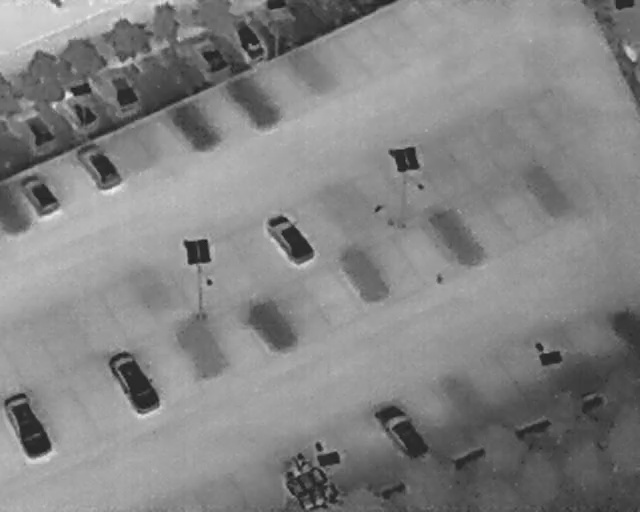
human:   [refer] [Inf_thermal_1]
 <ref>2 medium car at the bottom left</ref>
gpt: <box>[[-1, 80, 10, 85, 154], [15, 71, 26, 77, 149]]</box>

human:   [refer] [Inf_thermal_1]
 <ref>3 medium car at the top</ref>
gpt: <box>[[28, 7, 36, 13, 147], [34, 4, 42, 10, 147], [41, 0, 45, 5, 2]]</box>

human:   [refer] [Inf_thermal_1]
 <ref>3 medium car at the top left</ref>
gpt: <box>[[1, 22, 9, 28, 153], [9, 18, 15, 24, 147], [14, 14, 23, 21, 147]]</box>

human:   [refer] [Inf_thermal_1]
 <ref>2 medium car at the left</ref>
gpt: <box>[[2, 34, 9, 40, 146], [10, 29, 19, 35, 146]]</box>

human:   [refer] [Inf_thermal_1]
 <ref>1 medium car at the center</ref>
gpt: <box>[[40, 43, 50, 49, 142]]</box>